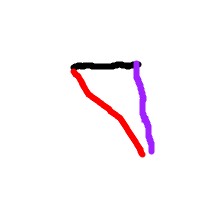
Shape: triangle